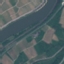
Land use / land cover class: River